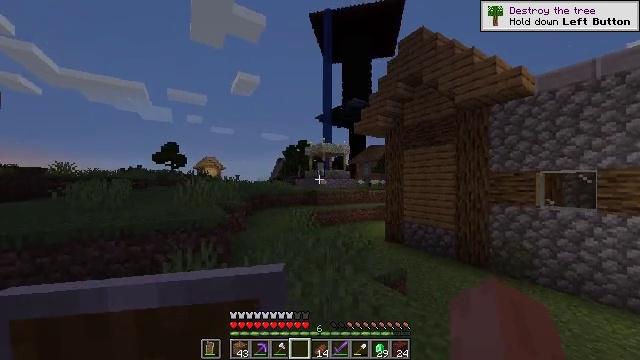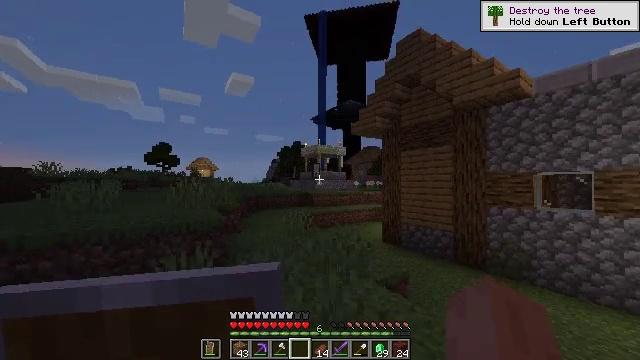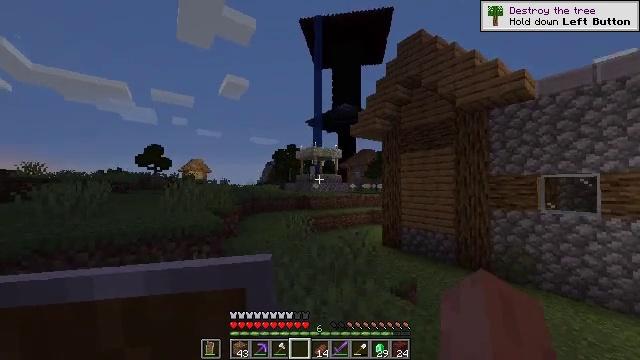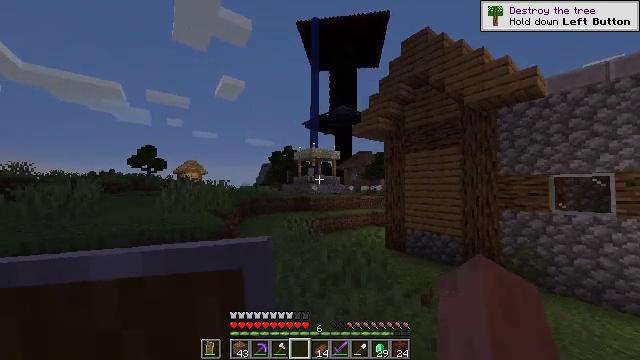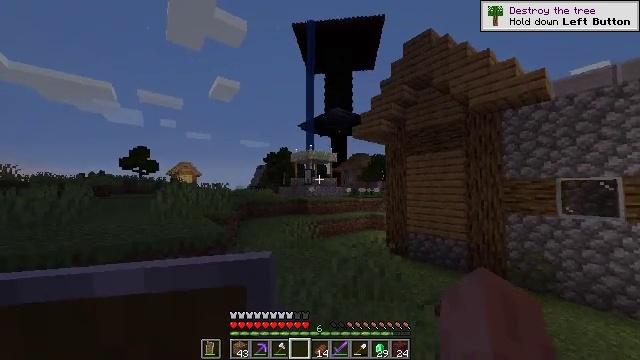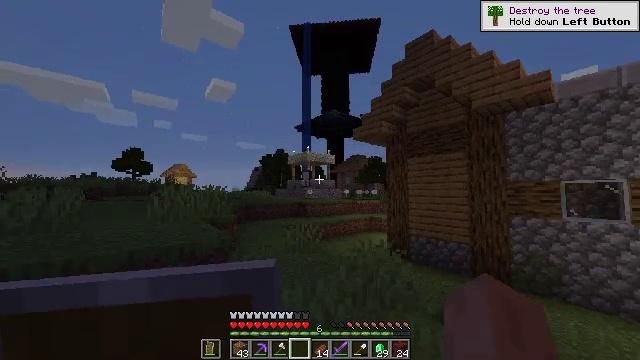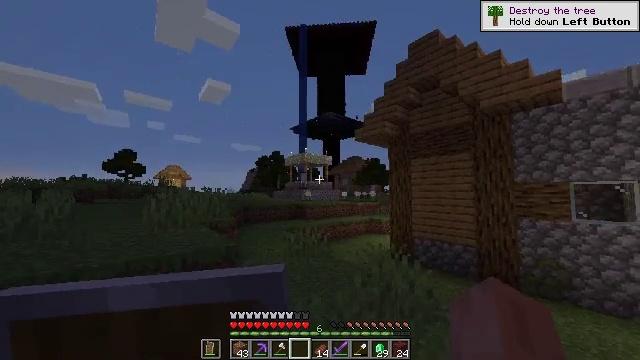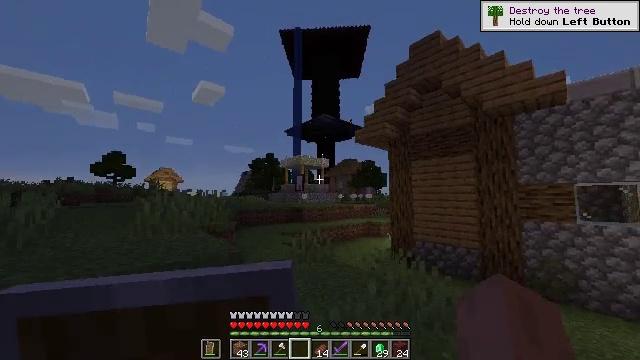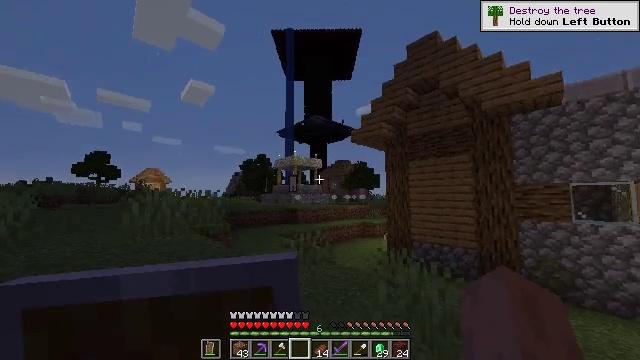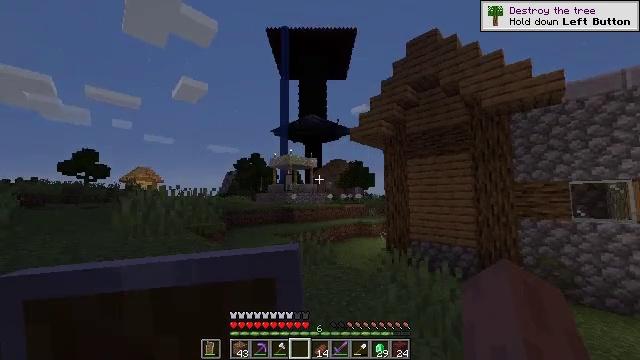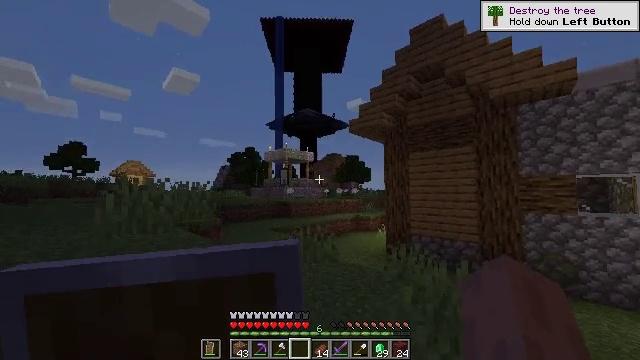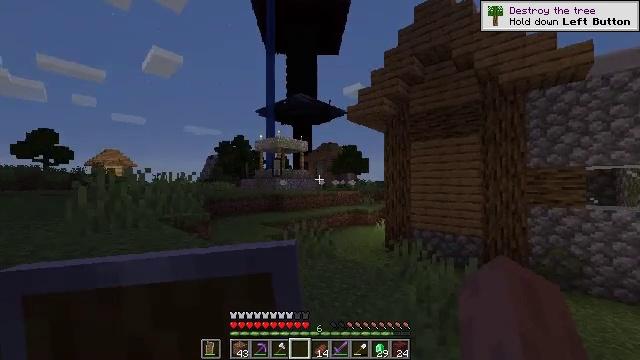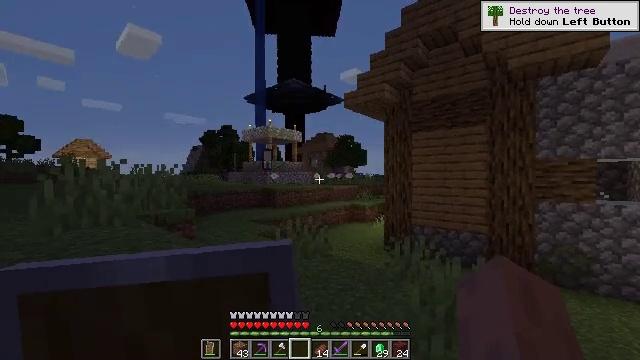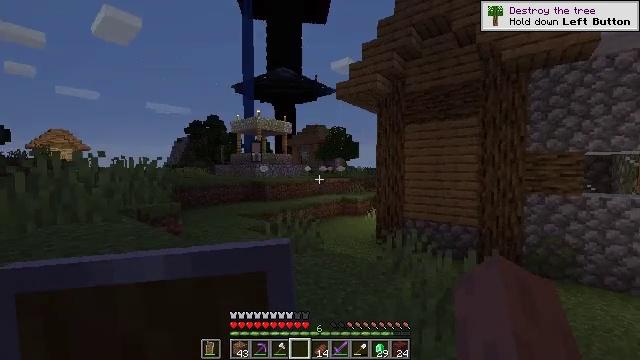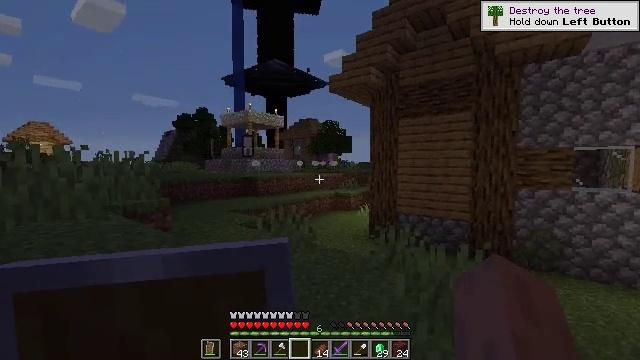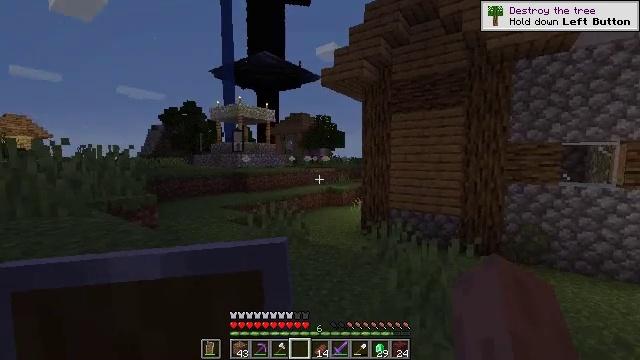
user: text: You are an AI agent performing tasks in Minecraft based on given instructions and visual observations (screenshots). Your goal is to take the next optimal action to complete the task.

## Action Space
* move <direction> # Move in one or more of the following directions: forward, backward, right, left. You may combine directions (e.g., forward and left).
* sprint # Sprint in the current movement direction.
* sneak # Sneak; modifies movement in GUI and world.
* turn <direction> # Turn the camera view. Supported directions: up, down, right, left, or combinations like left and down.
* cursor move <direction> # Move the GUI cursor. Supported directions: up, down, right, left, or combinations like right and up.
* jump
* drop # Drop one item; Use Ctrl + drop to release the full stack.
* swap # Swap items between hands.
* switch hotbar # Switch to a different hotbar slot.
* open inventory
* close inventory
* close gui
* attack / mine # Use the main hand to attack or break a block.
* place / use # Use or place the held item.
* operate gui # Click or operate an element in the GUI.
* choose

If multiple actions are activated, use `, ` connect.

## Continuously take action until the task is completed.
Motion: motion action
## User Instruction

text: Gain netherite scrap by cooking ancient debris in the furnace.
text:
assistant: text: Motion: move forward and move left, turn right
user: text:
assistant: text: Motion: move forward and move left, turn right
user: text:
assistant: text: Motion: move forward and move left, turn right
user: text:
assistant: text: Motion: move forward and move left, turn right
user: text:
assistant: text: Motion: move forward and move left, turn right
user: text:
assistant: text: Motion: move forward and move left, turn right
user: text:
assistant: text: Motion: move forward and move left, turn right
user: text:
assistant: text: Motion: move forward and move left, turn right
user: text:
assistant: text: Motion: move forward, turn right
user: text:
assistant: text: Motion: turn right and down
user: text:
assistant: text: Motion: turn right and down
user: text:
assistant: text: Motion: turn right and down
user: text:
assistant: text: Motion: turn right and down
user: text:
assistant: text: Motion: turn right and down
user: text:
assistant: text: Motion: turn right and down
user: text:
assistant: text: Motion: turn right and down
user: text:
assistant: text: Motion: turn right
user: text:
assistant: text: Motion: turn right
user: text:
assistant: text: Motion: turn right
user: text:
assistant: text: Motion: turn right
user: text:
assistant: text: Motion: turn right
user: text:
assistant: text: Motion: turn right
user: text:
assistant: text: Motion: turn right
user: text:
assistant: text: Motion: turn right
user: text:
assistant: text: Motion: turn right
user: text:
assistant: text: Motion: no_op
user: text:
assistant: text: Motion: no_op
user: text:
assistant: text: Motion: no_op
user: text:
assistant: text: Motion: no_op
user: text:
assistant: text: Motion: no_op